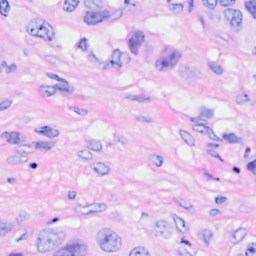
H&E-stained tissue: Breast